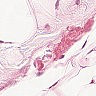
Metastatic tissue present: no